Brain MRI, t1w sequence, axial 2D slice.
Patient: age 23, sex F, weight 95 kg, height 1.95 m
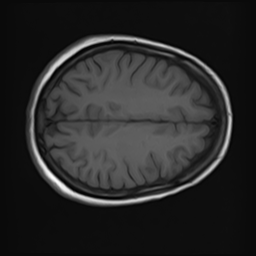